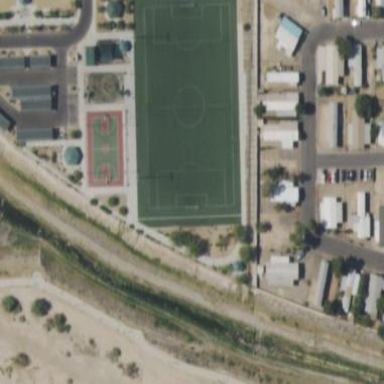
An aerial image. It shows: Soccer pitch designated for leisure and sports activities.